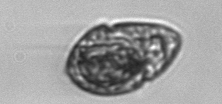
Label: Gyrodinium